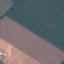
Land use / land cover class: AnnualCrop